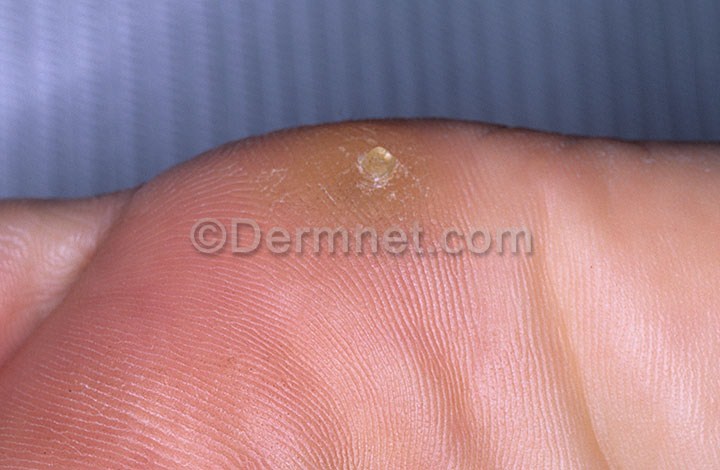
Disease: Warts Molluscum and other Viral Infections